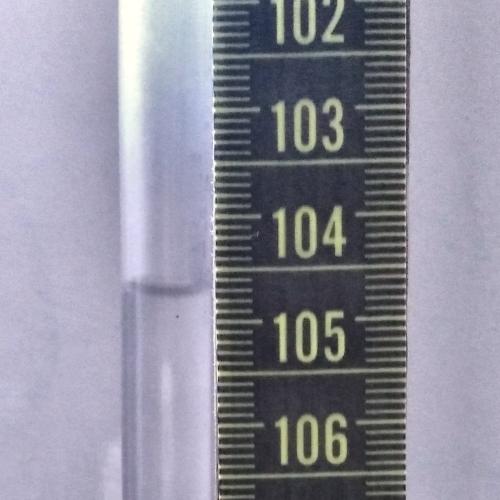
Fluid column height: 104.7 cm